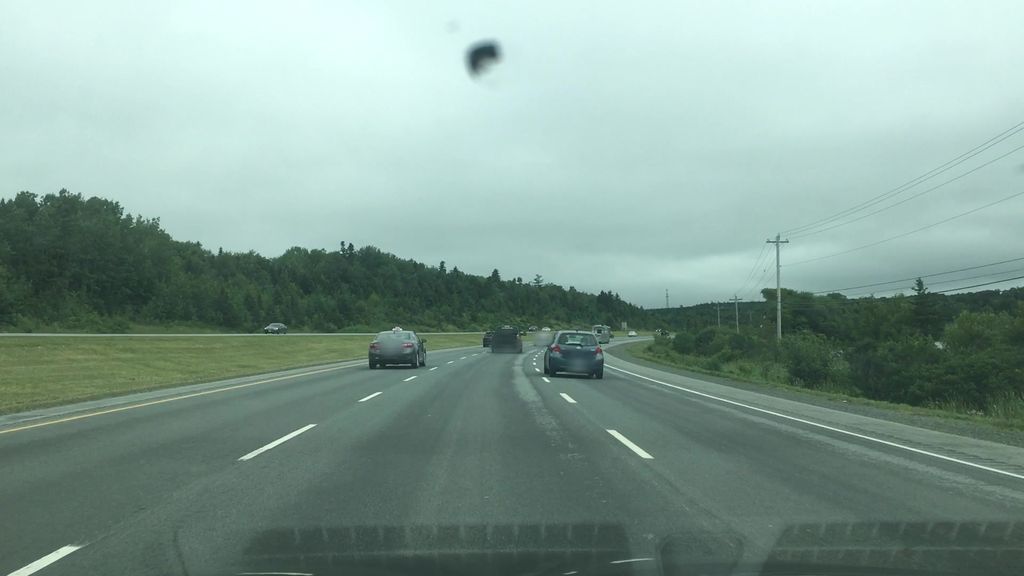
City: halifax